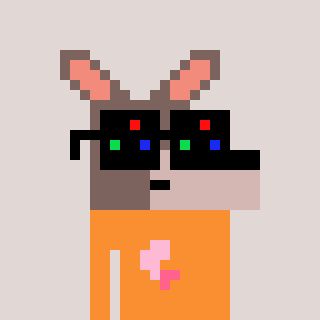
a pixel art character with square black sunglasses, a kangaroo-shaped head and a orange-colored body on a warm background